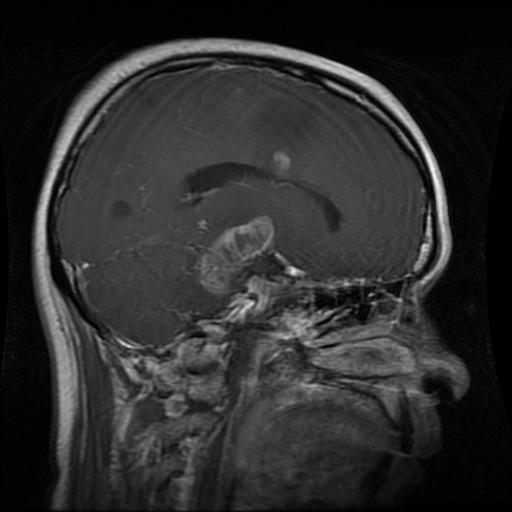
Label: glioma